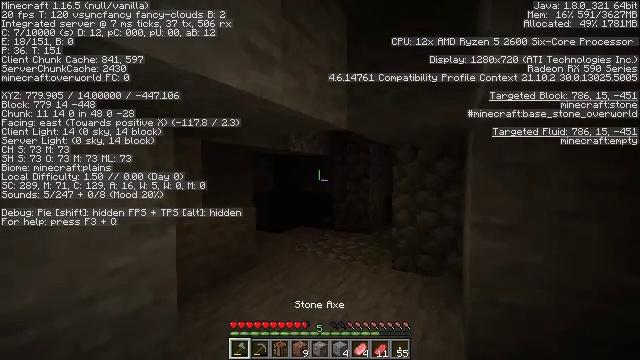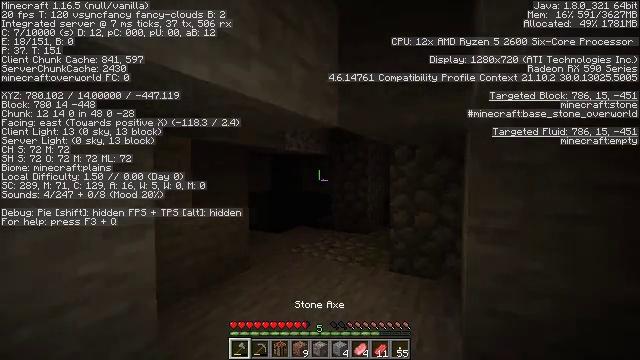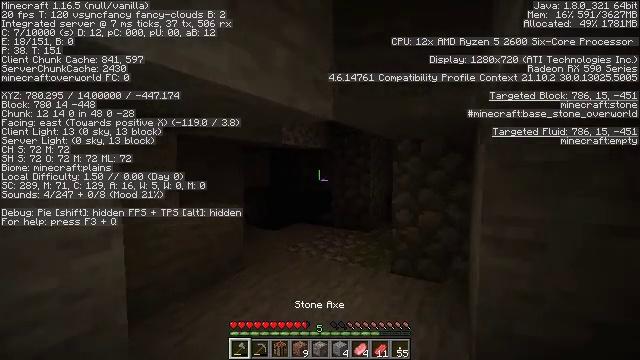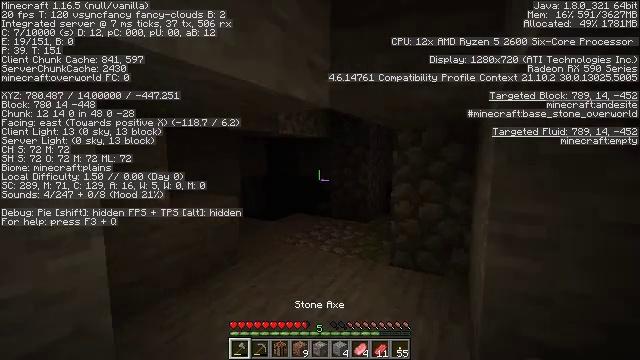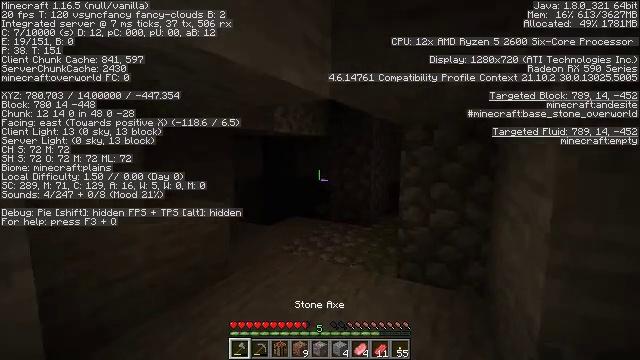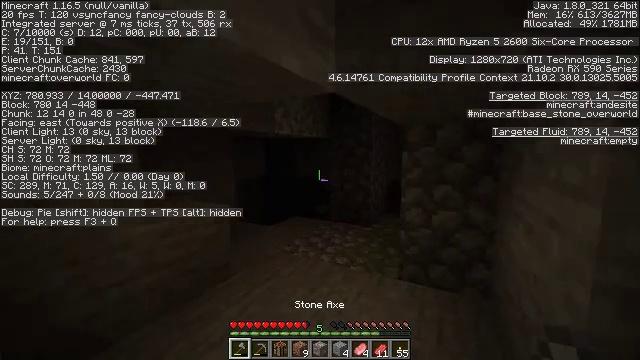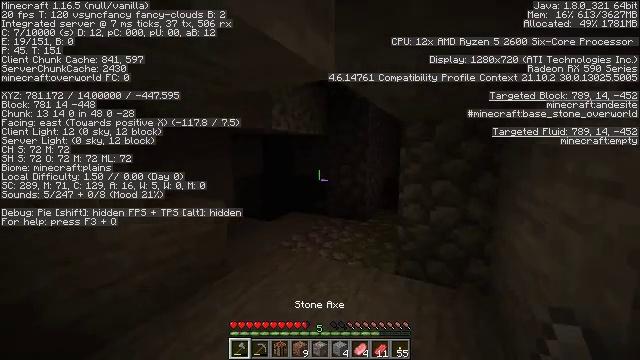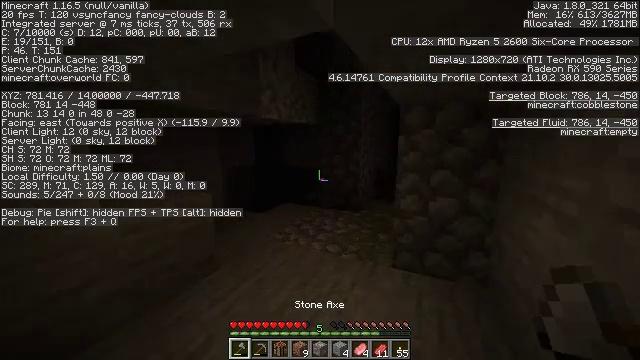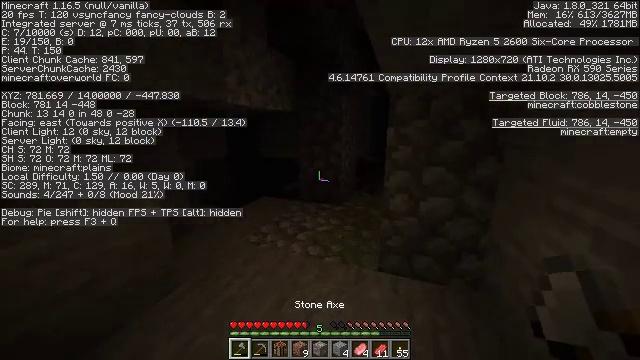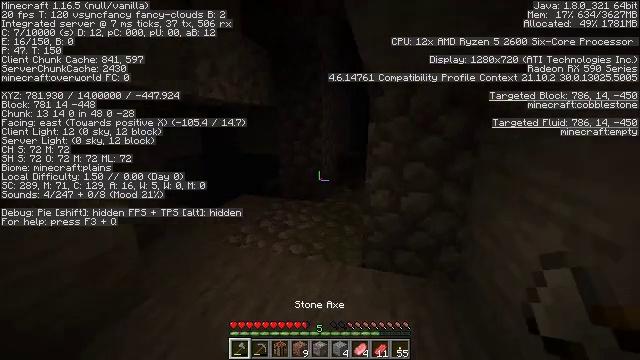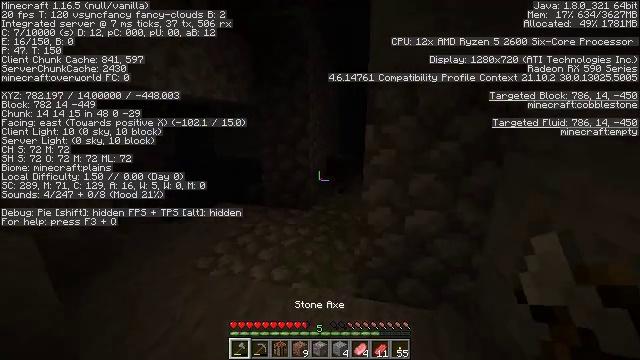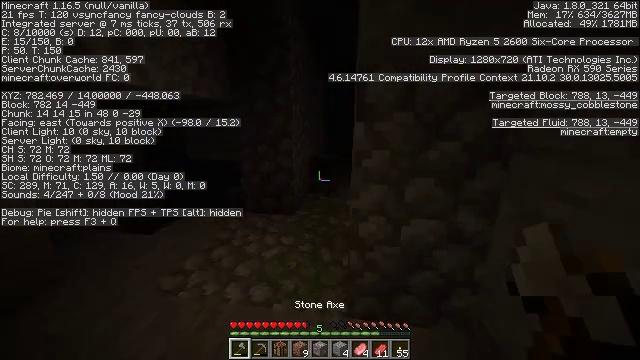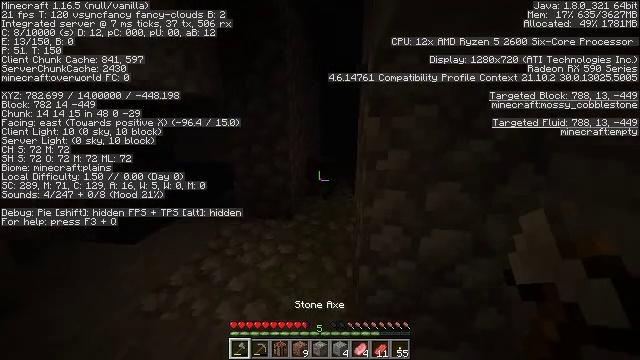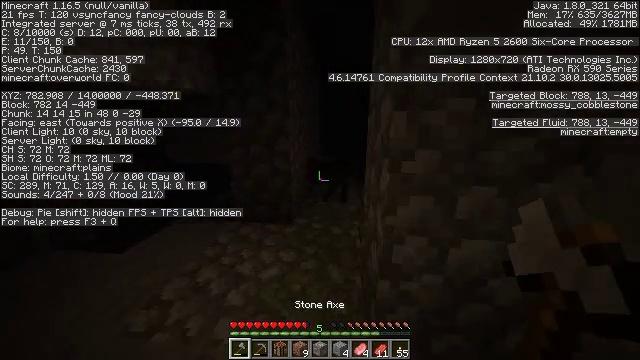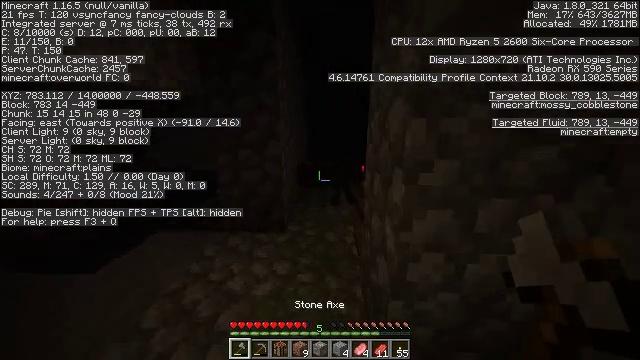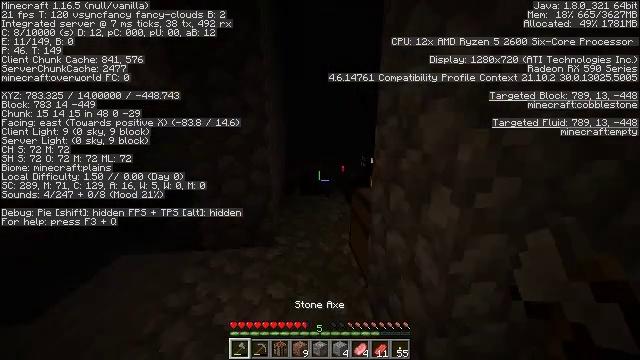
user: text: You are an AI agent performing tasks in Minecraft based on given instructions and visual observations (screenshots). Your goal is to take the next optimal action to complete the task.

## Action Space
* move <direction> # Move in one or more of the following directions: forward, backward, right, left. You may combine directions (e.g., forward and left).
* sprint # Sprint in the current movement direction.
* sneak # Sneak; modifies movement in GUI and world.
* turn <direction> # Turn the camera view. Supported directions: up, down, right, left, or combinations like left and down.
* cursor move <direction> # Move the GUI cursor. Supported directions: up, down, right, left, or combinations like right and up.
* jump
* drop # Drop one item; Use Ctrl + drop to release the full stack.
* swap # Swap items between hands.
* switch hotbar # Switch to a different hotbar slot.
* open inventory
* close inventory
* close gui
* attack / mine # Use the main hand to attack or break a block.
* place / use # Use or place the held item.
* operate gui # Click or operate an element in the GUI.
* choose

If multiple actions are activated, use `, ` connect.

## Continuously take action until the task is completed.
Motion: motion action
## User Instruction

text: Attack the spawner to disable it.
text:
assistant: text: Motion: move forward
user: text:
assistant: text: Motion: move forward, turn down
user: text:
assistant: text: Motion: move forward, turn down
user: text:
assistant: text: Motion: move forward, sprint
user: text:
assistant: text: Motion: move forward, sprint
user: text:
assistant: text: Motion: move forward, sprint, turn down
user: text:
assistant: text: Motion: move forward, sprint, turn right and down
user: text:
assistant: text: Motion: move forward, sprint, turn right and down
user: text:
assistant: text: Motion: move forward, sprint, turn right and down
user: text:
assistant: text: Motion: move forward, sprint, turn right
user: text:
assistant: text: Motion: move forward, turn right
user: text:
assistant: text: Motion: move forward and move left, turn right
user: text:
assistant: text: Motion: move forward and move left, turn right
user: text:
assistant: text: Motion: move forward and move left, turn right
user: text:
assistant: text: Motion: move forward and move left, turn right
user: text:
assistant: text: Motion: move forward and move left, turn right
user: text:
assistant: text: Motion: move forward and move left, turn right
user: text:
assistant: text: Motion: move forward and move left
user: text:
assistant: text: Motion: move forward, turn right
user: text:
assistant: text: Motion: turn right
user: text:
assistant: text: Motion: turn right
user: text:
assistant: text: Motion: turn right
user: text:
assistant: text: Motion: turn right
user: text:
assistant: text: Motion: turn right and down
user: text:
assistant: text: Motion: turn right
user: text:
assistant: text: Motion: no_op
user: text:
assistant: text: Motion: no_op
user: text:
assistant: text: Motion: no_op
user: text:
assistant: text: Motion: no_op
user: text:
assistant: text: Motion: no_op